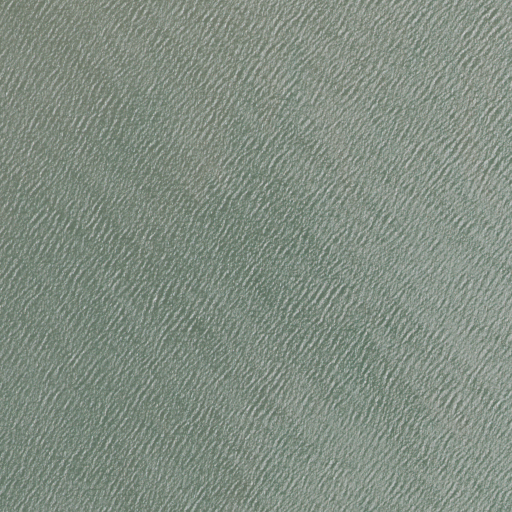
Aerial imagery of cape in Texas named Mud Point containing only open water